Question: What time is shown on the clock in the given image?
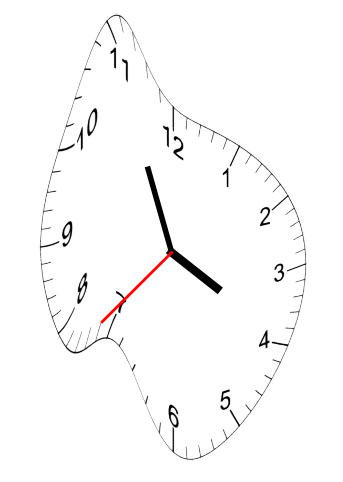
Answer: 03:55:37